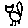
Label: cat